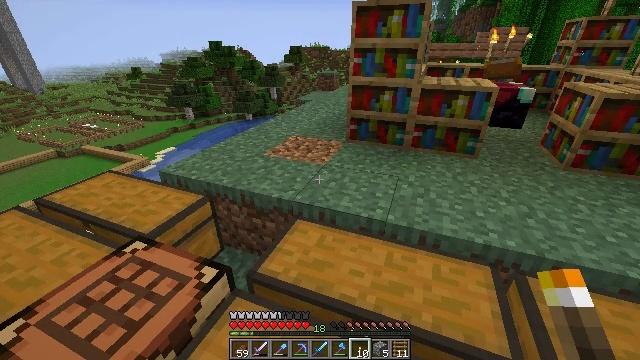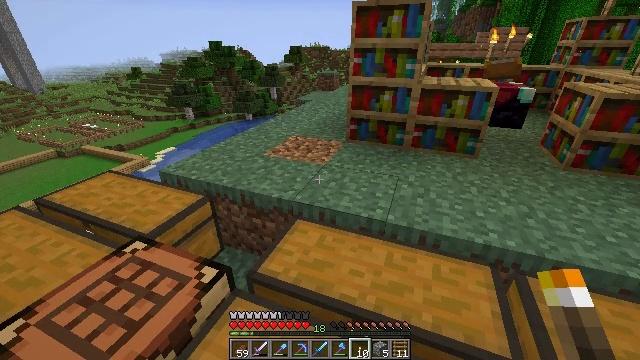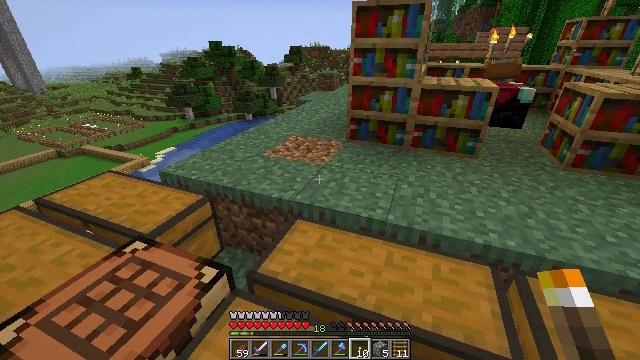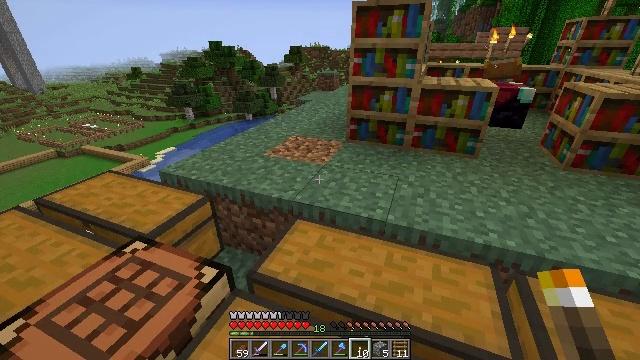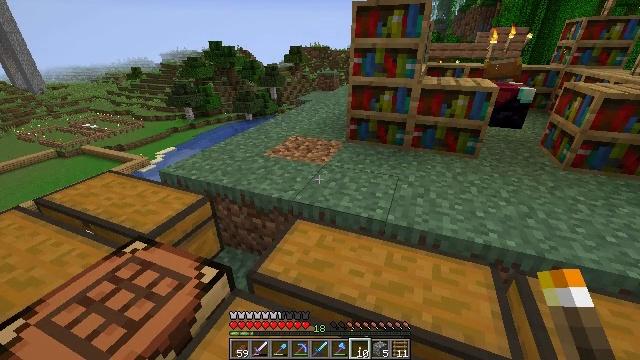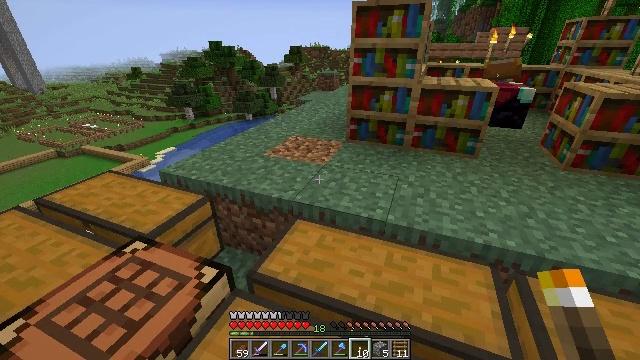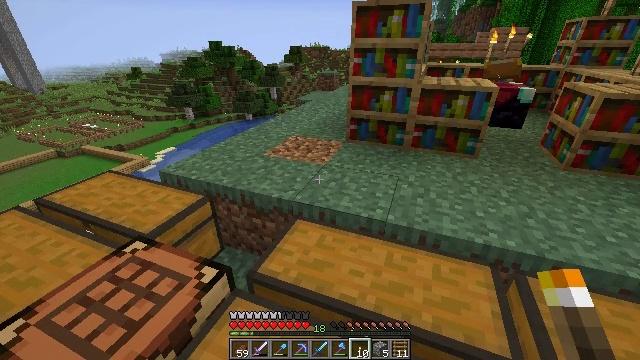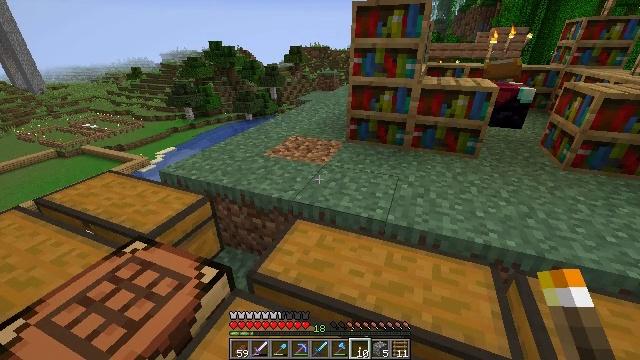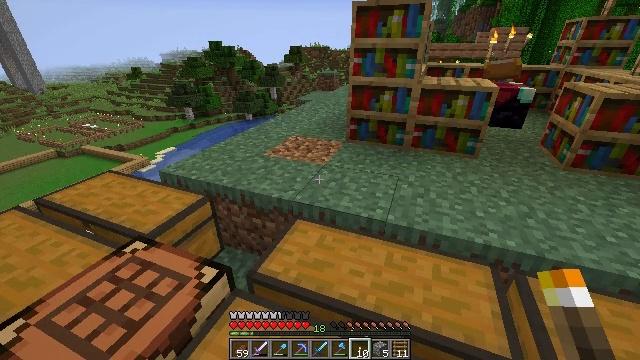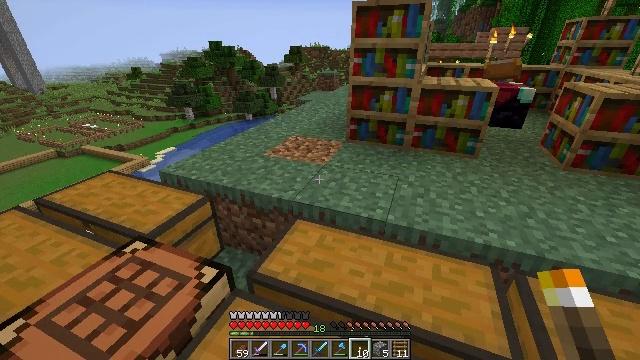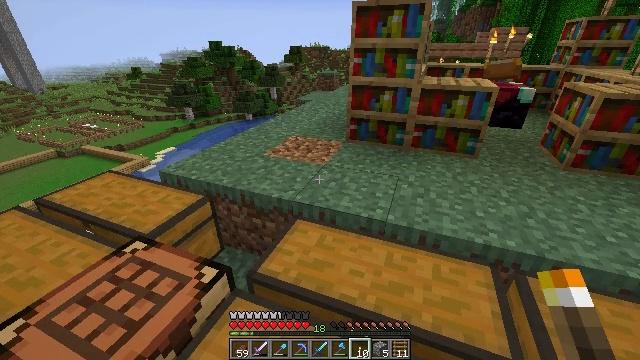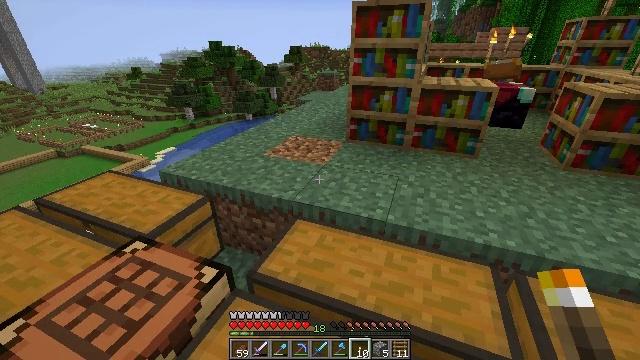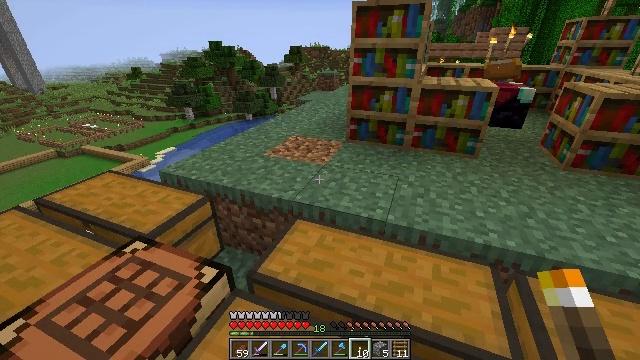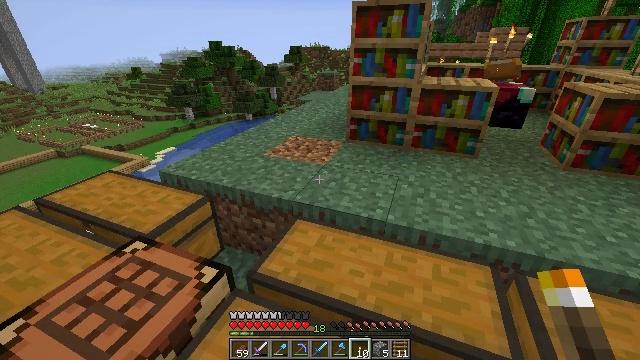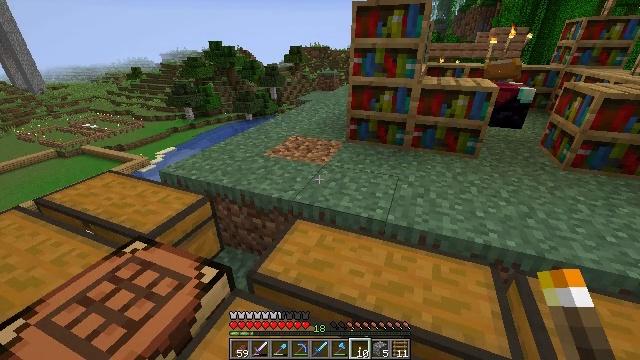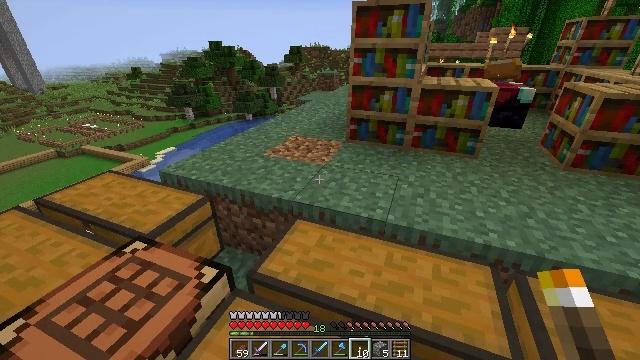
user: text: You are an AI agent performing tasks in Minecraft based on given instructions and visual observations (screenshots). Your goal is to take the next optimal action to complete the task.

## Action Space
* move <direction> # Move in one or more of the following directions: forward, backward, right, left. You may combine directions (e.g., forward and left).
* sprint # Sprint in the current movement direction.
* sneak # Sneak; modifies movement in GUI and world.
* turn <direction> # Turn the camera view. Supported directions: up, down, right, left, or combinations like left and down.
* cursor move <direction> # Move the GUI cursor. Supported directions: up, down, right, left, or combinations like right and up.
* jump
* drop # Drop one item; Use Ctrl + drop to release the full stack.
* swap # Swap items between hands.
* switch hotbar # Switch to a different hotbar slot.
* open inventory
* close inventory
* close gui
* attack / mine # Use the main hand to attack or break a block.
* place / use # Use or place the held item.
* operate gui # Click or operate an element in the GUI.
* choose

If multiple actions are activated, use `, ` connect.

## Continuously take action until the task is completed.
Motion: motion action
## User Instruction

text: Mine the furnace to collect it.
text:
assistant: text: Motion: no_op
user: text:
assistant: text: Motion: no_op
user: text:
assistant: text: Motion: no_op
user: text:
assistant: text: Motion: no_op
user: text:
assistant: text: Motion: no_op
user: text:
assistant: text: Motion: no_op
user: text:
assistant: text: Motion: no_op
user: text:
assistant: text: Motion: no_op
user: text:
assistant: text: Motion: no_op
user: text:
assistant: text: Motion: no_op
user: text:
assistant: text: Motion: no_op
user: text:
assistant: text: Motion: no_op
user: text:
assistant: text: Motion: no_op
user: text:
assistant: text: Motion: no_op
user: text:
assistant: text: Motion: no_op
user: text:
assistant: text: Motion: no_op
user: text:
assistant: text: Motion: no_op
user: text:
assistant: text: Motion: no_op
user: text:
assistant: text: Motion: no_op
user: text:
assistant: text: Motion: no_op
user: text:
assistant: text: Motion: no_op
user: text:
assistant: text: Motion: no_op
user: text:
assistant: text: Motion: no_op
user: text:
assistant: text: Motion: no_op
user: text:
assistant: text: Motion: no_op
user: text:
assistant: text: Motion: no_op
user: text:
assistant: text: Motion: no_op
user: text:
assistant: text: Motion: no_op
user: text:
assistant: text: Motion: no_op
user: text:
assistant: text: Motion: no_op